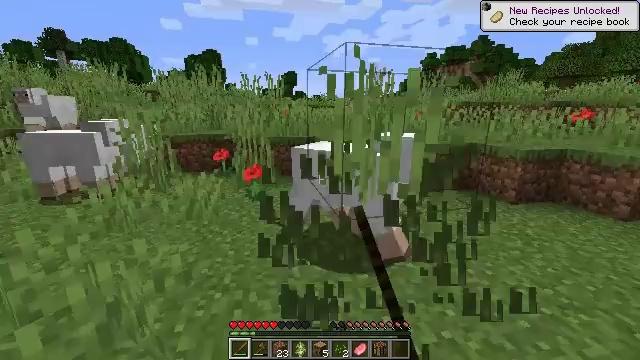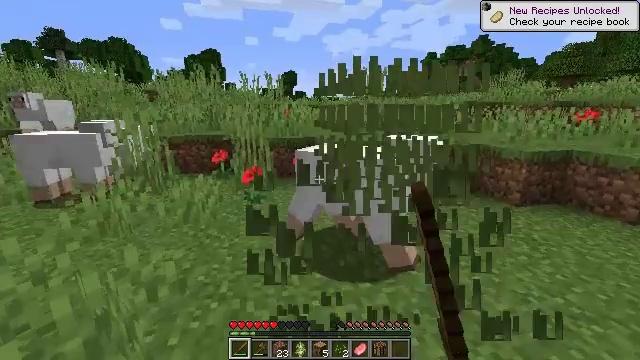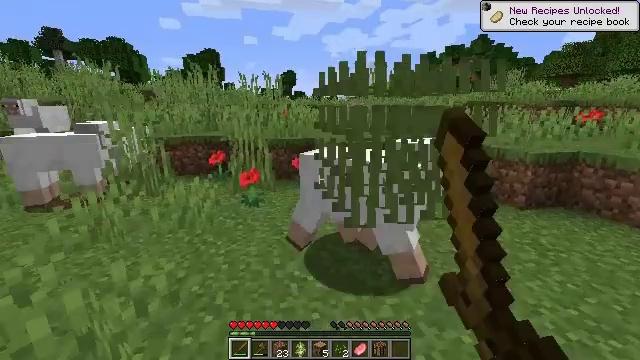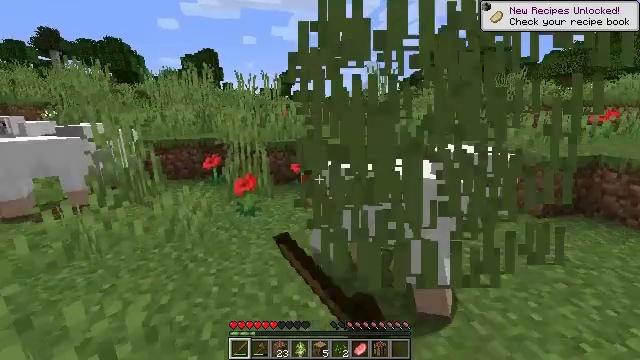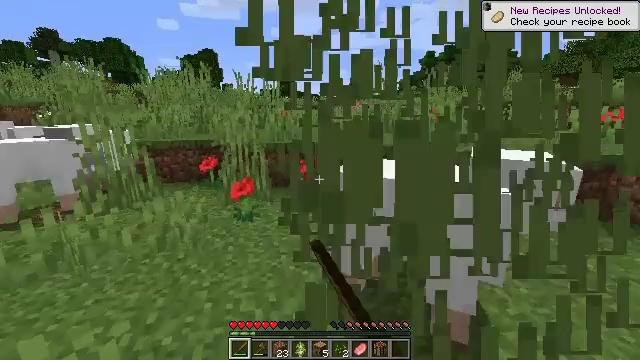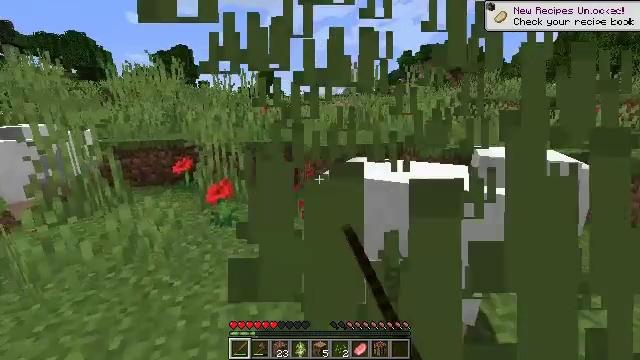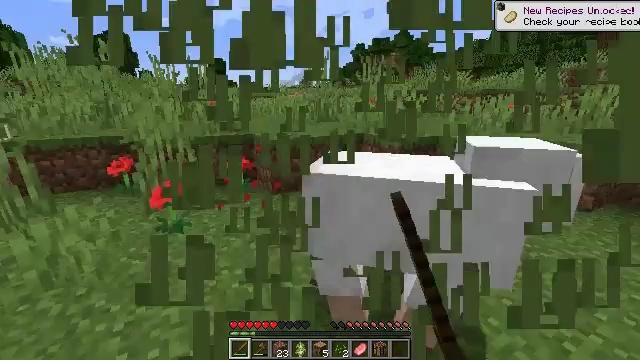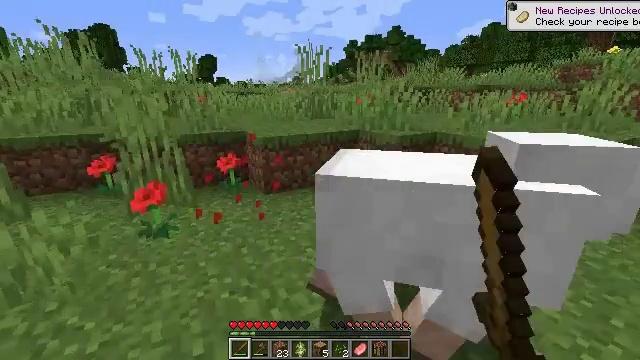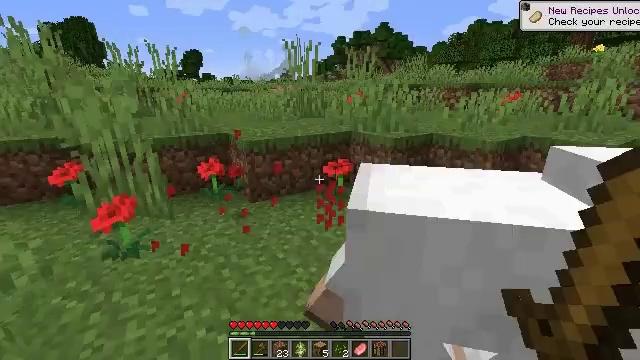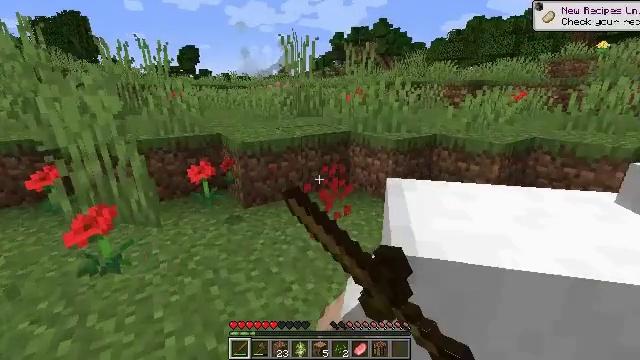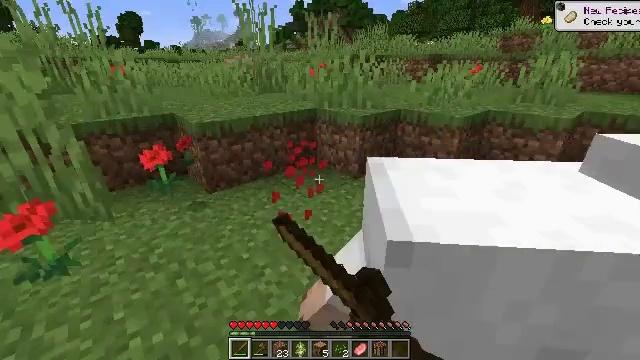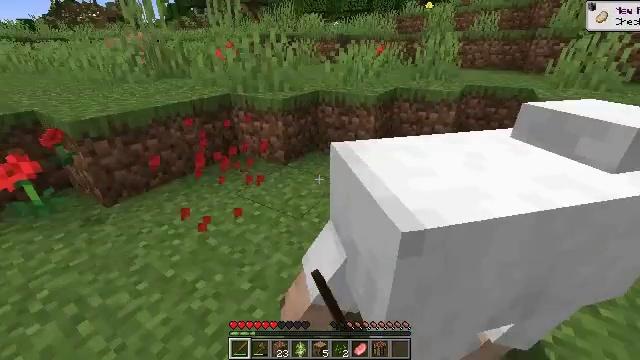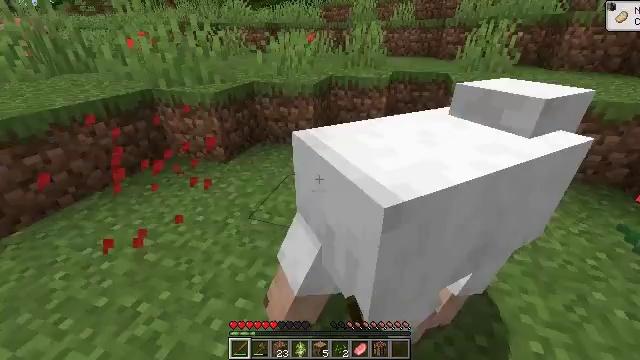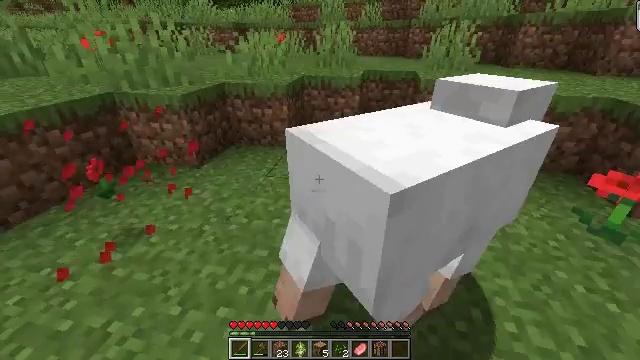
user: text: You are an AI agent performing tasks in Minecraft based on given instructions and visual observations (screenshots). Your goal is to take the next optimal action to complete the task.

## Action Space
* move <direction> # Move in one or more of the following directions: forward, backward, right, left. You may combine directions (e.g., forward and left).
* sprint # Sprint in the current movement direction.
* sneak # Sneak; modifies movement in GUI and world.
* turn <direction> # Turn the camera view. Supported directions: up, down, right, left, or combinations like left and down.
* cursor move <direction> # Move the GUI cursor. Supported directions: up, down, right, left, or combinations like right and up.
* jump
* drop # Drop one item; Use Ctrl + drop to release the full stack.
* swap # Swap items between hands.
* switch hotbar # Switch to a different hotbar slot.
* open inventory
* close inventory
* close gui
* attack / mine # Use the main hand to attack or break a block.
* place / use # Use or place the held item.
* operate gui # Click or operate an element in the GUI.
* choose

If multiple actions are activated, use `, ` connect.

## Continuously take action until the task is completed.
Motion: motion action
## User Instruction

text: Mine the poppy flower.
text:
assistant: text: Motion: move forward, attack / mine
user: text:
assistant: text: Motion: move forward, attack / mine
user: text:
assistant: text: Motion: move forward, attack / mine
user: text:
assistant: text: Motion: move forward, attack / mine
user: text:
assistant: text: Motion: move forward, turn right, attack / mine
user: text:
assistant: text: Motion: move forward, turn right and down, attack / mine
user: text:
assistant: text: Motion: move forward, turn right, attack / mine
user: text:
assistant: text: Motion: move forward, turn right, attack / mine
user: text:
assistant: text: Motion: move forward, attack / mine
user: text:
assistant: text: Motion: turn right and down, attack / mine
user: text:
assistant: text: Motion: turn right and down, attack / mine
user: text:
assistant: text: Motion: turn right and down, attack / mine
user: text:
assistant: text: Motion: turn right, attack / mine
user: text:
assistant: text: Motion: attack / mine